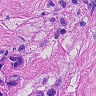
Metastatic tissue present: yes